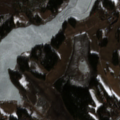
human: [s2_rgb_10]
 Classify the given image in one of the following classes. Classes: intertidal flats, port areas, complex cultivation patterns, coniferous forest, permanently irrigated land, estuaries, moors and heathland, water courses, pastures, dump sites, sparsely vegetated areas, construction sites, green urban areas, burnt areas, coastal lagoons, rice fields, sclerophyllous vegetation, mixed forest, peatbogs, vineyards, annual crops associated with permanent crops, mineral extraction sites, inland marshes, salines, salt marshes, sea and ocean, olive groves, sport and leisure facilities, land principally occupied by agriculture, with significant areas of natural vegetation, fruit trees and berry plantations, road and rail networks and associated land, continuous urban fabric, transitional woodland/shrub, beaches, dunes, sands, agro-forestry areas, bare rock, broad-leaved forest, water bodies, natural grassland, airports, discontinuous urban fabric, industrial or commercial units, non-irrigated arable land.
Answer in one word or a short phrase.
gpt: land principally occupied by agriculture, with significant areas of natural vegetation, coniferous forest, mixed forest, water bodies